Field crop: maize
Growth stage: 2
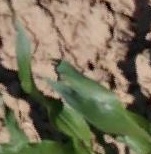
Species: maize